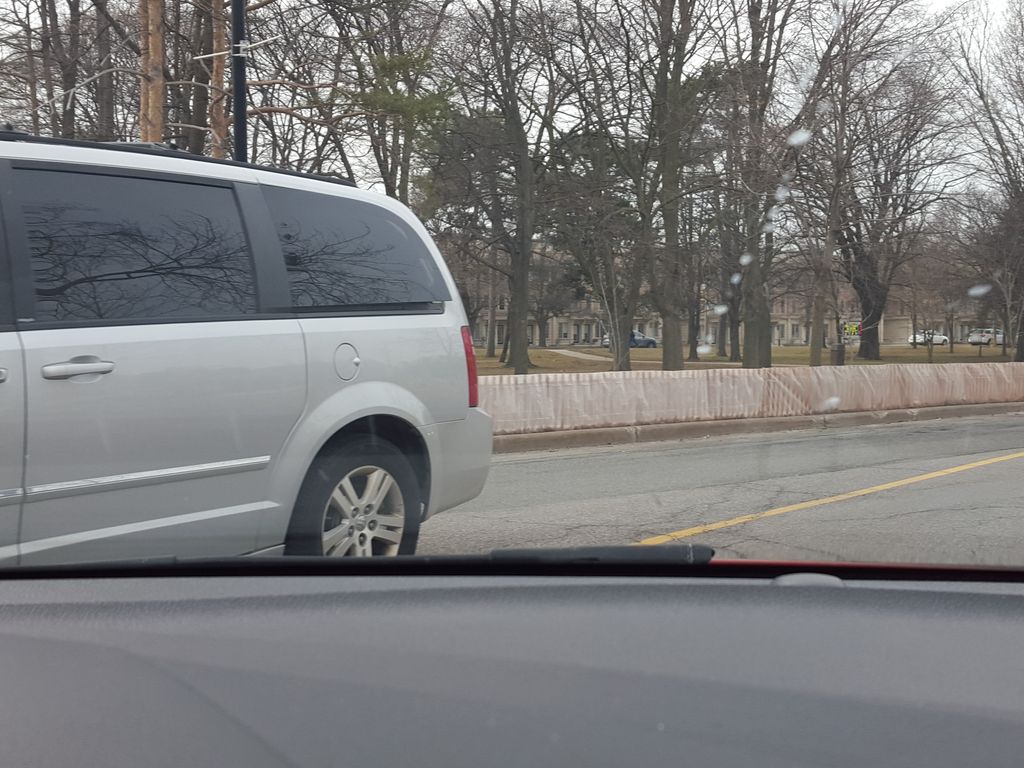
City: toronto